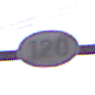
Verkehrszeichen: EndeGeschwindigkeit120
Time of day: MorningAfternoon
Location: Outdoor (Urban)
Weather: Overcast
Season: NotSpecified
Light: Natural